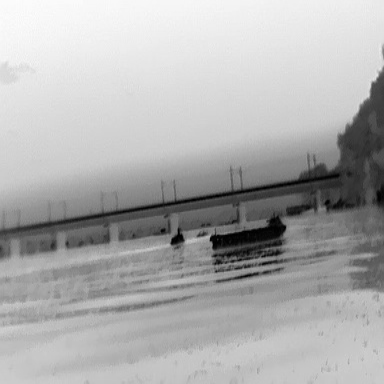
There are three objects shown in the infrared image, including a warship, a canoe, and a liner.